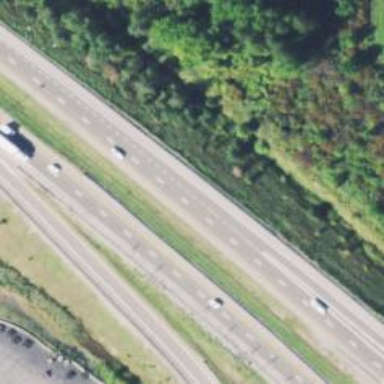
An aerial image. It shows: Motorway.